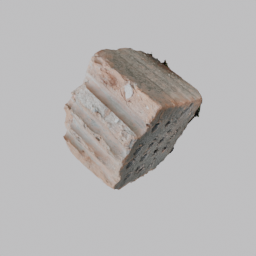
Label: architecture